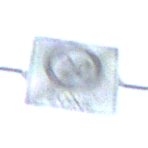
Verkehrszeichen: EndeZone20
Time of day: Midday
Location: Outdoor (Suburban)
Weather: Overcast
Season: NotSpecified
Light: Natural